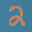
Label: 2